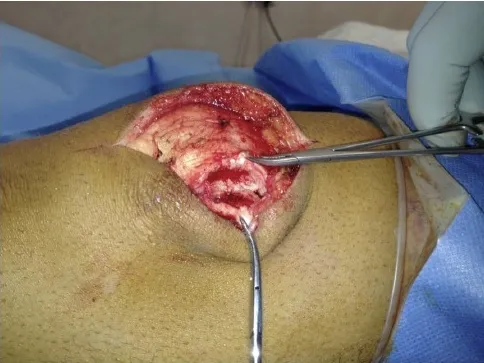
Intra-operative photograph showing the retinaculum overlying the synchondrosis being divided and opened like a book, to allow curettage and decortication.
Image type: medical_photograph (other_medical_photograph)